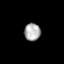
Tissue: lung
Cell type: Myeloid cells
Senescence score: 0.1955
Nuclear area (px): 282
Mean DAPI intensity: 169.411